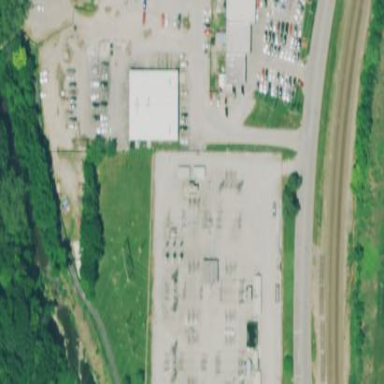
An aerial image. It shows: Distribution substation surrounded by fence.